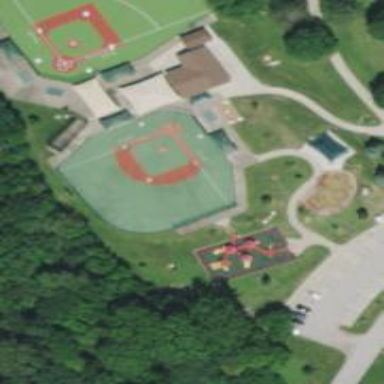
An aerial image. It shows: Baseball pitch for leisure land.